Question: The size of a folder holding all my contents is 35mb while everything inside added up should be less than 2mb at max. This is slowing down my javascript and causing my browser to crash when I load up my webpage.
My biggest are audio files that add up to 836kbs.
Why is my root folder 17 times bigger?

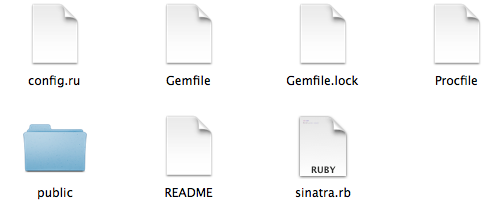
Answer: With further inspection, it turns out that my root file is populated with .git files. Had to remove all those to improve webpage performance.